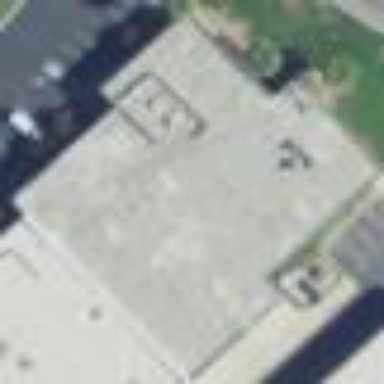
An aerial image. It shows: Warehouse building.